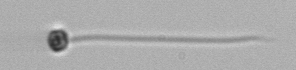
Label: flagellate